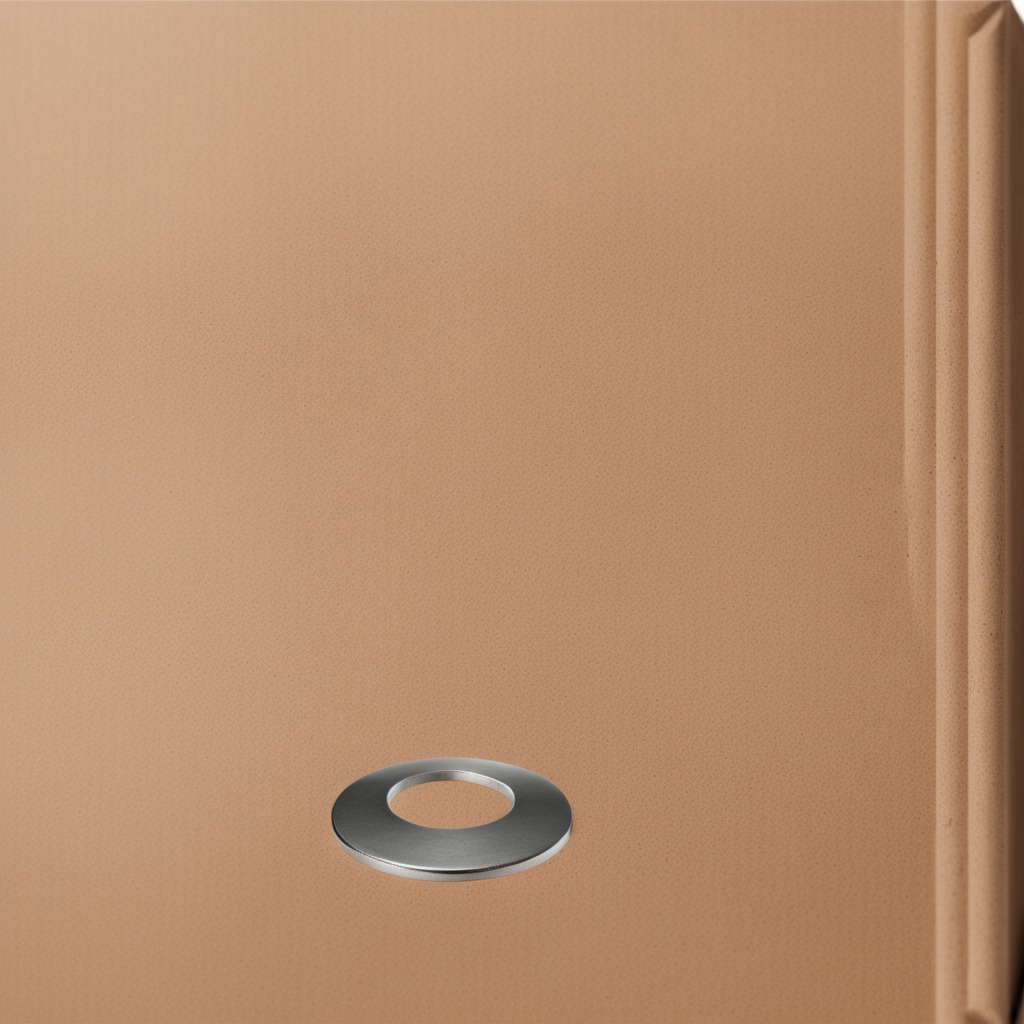
A flat metal washer is lying on a cardboard box surface in an outdoor workshop during daytime bright natural light soft shadows slightly creased but